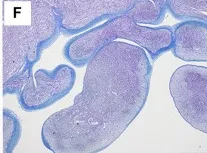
Fetal sonography and pathological findings of the proband's heart. (F) Histological appearance with Azan staining reveals fibrosis of the endocardium of the left ventricle. The endocardium is stained blue more intensely. RA, right atrium; RV, right ventricle; LA, left atrium; LV, left ventricle.
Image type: pathology (h&e)